Interaction volume radius: 10 \u00c5
Interaction volume height: 20 \u00c5
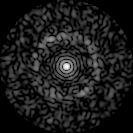
Disorder parameter: 0.8175